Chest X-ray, AP view. Patient: 55 years old, sex M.
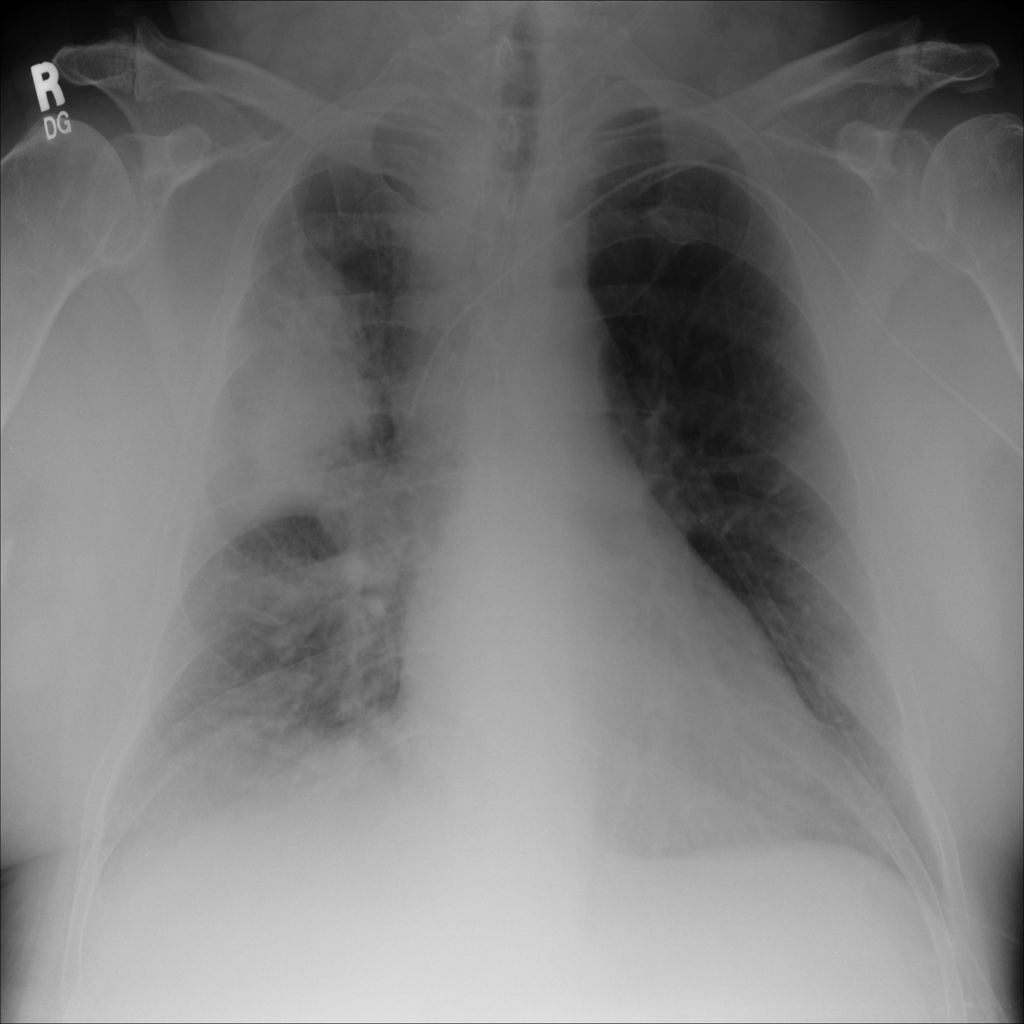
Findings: No Finding